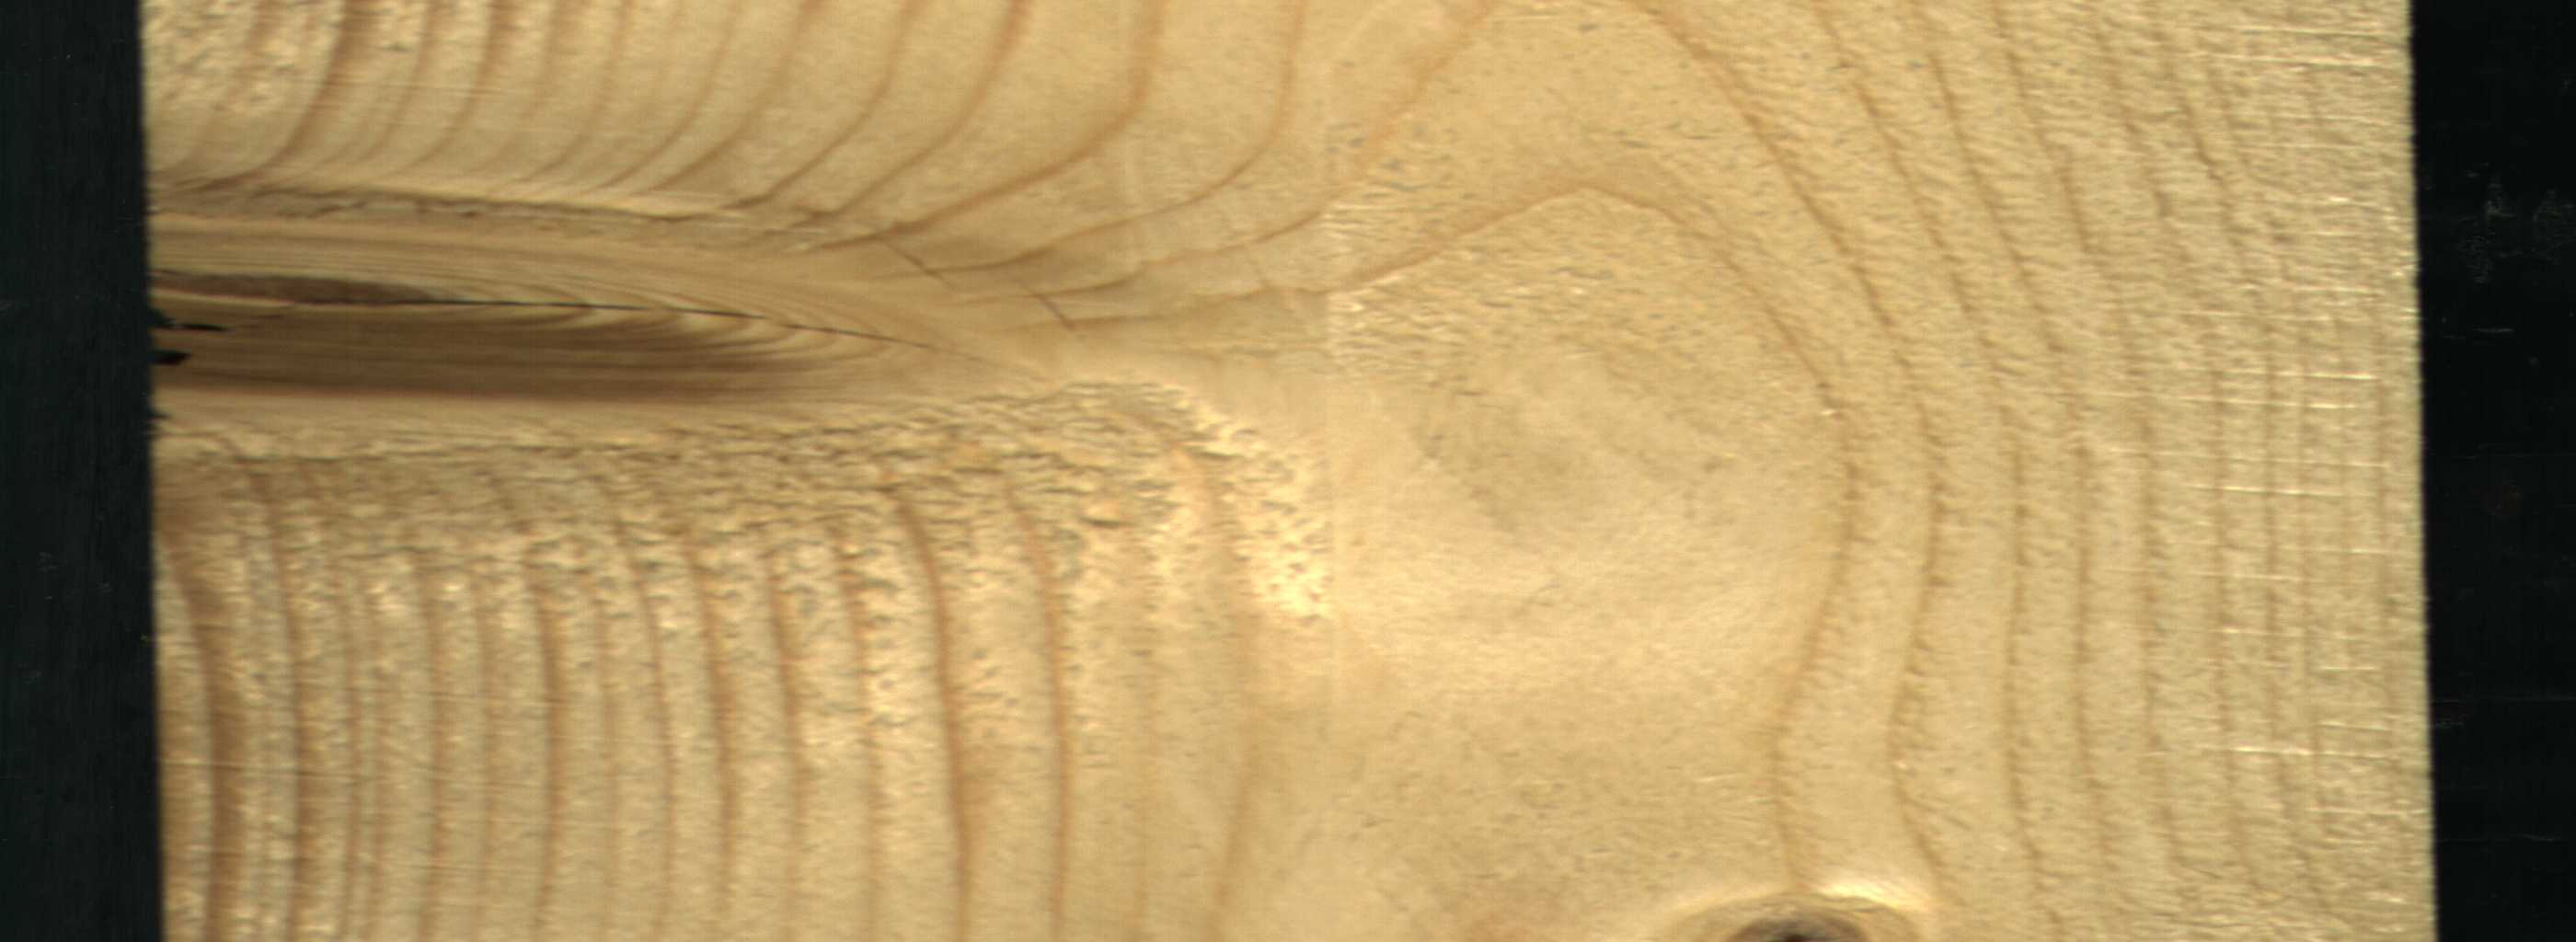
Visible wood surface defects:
knot_with_crack
Live_Knot